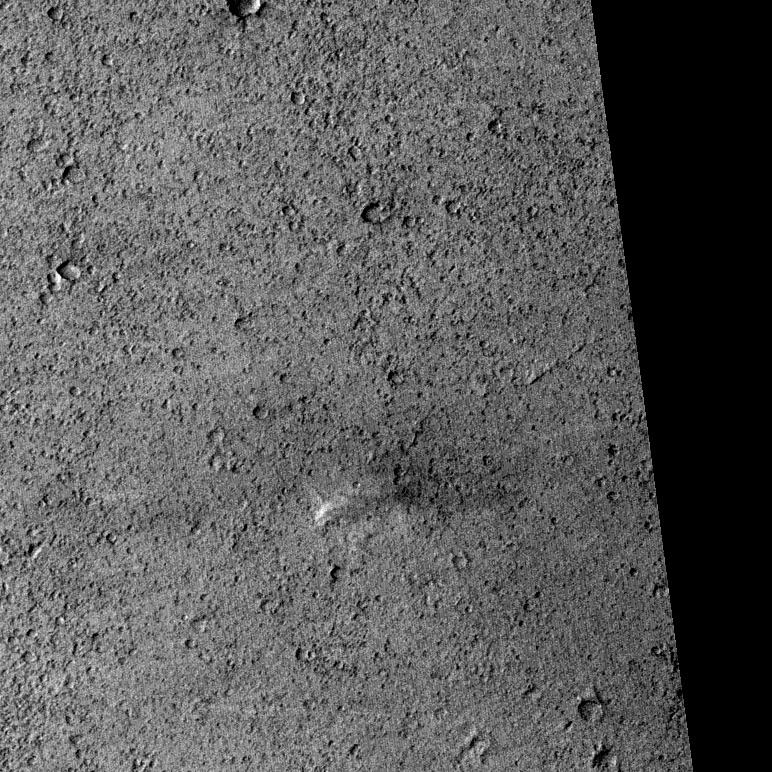
Label: dustdevil